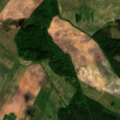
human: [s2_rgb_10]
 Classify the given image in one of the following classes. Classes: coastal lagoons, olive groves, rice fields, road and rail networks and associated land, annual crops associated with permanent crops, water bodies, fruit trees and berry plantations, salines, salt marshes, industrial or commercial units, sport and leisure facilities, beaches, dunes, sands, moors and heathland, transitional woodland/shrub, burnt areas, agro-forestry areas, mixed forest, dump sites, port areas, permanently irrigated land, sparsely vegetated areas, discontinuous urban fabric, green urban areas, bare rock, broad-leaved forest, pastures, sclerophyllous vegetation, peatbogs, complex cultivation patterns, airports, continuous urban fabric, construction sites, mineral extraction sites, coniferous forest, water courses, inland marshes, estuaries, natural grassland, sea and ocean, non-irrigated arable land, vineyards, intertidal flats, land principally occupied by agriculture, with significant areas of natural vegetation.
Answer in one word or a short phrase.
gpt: non-irrigated arable land, mixed forest